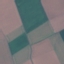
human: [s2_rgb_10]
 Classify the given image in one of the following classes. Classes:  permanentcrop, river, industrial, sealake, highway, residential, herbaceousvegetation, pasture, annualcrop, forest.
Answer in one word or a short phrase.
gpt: AnnualCrop